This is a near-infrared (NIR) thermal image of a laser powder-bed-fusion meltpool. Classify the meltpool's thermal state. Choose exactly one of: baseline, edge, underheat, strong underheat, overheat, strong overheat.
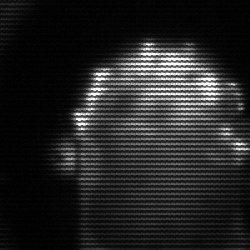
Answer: baseline